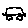
Label: car